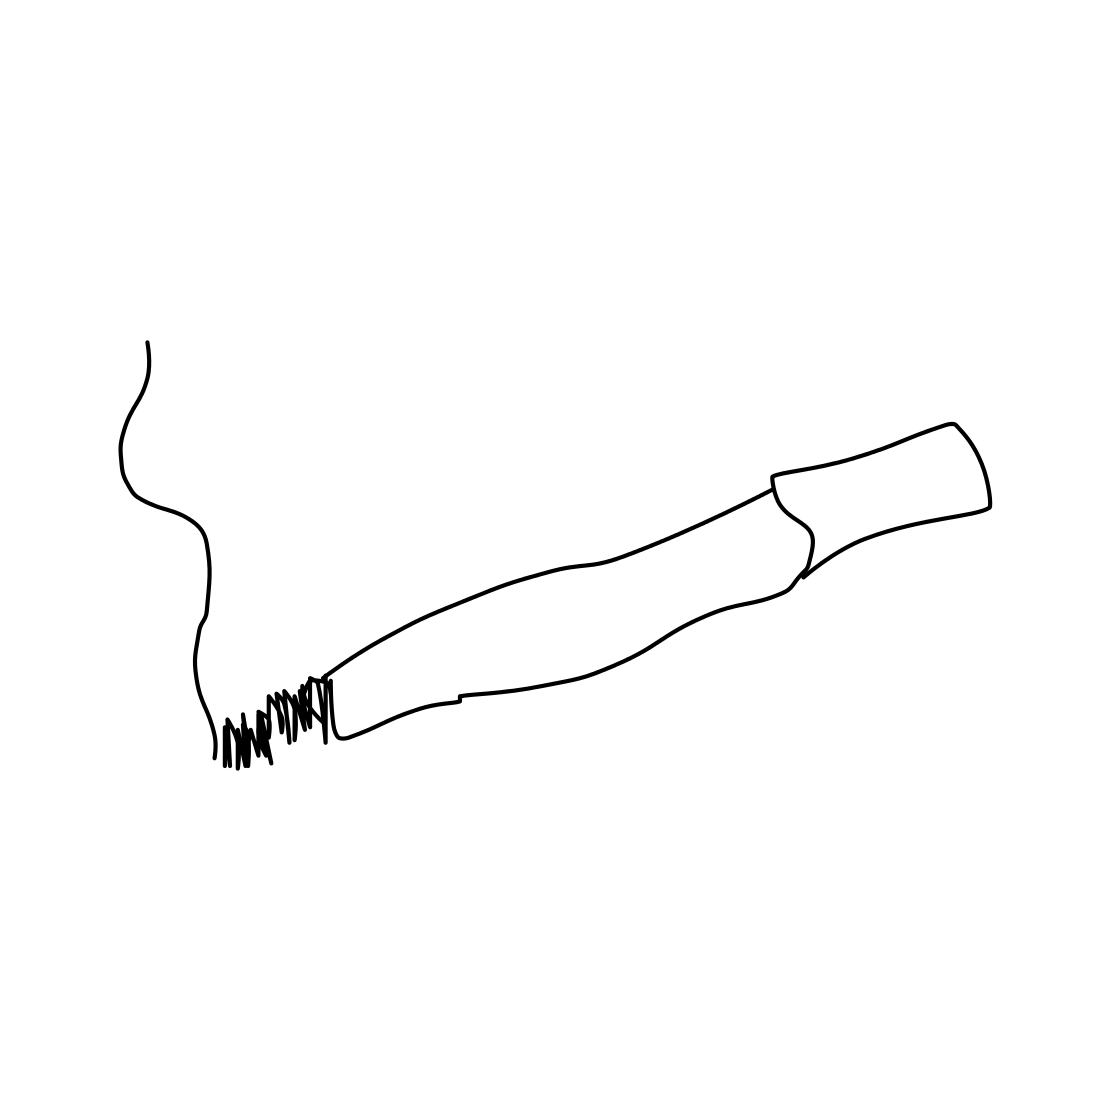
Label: cigarette